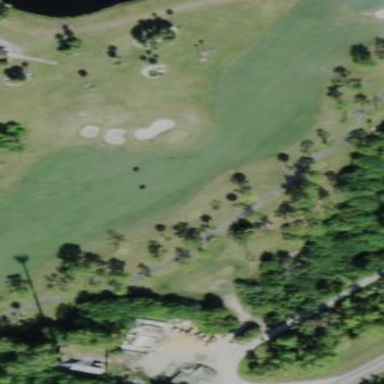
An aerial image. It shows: Golf fairway surrounded by grass.